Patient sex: F
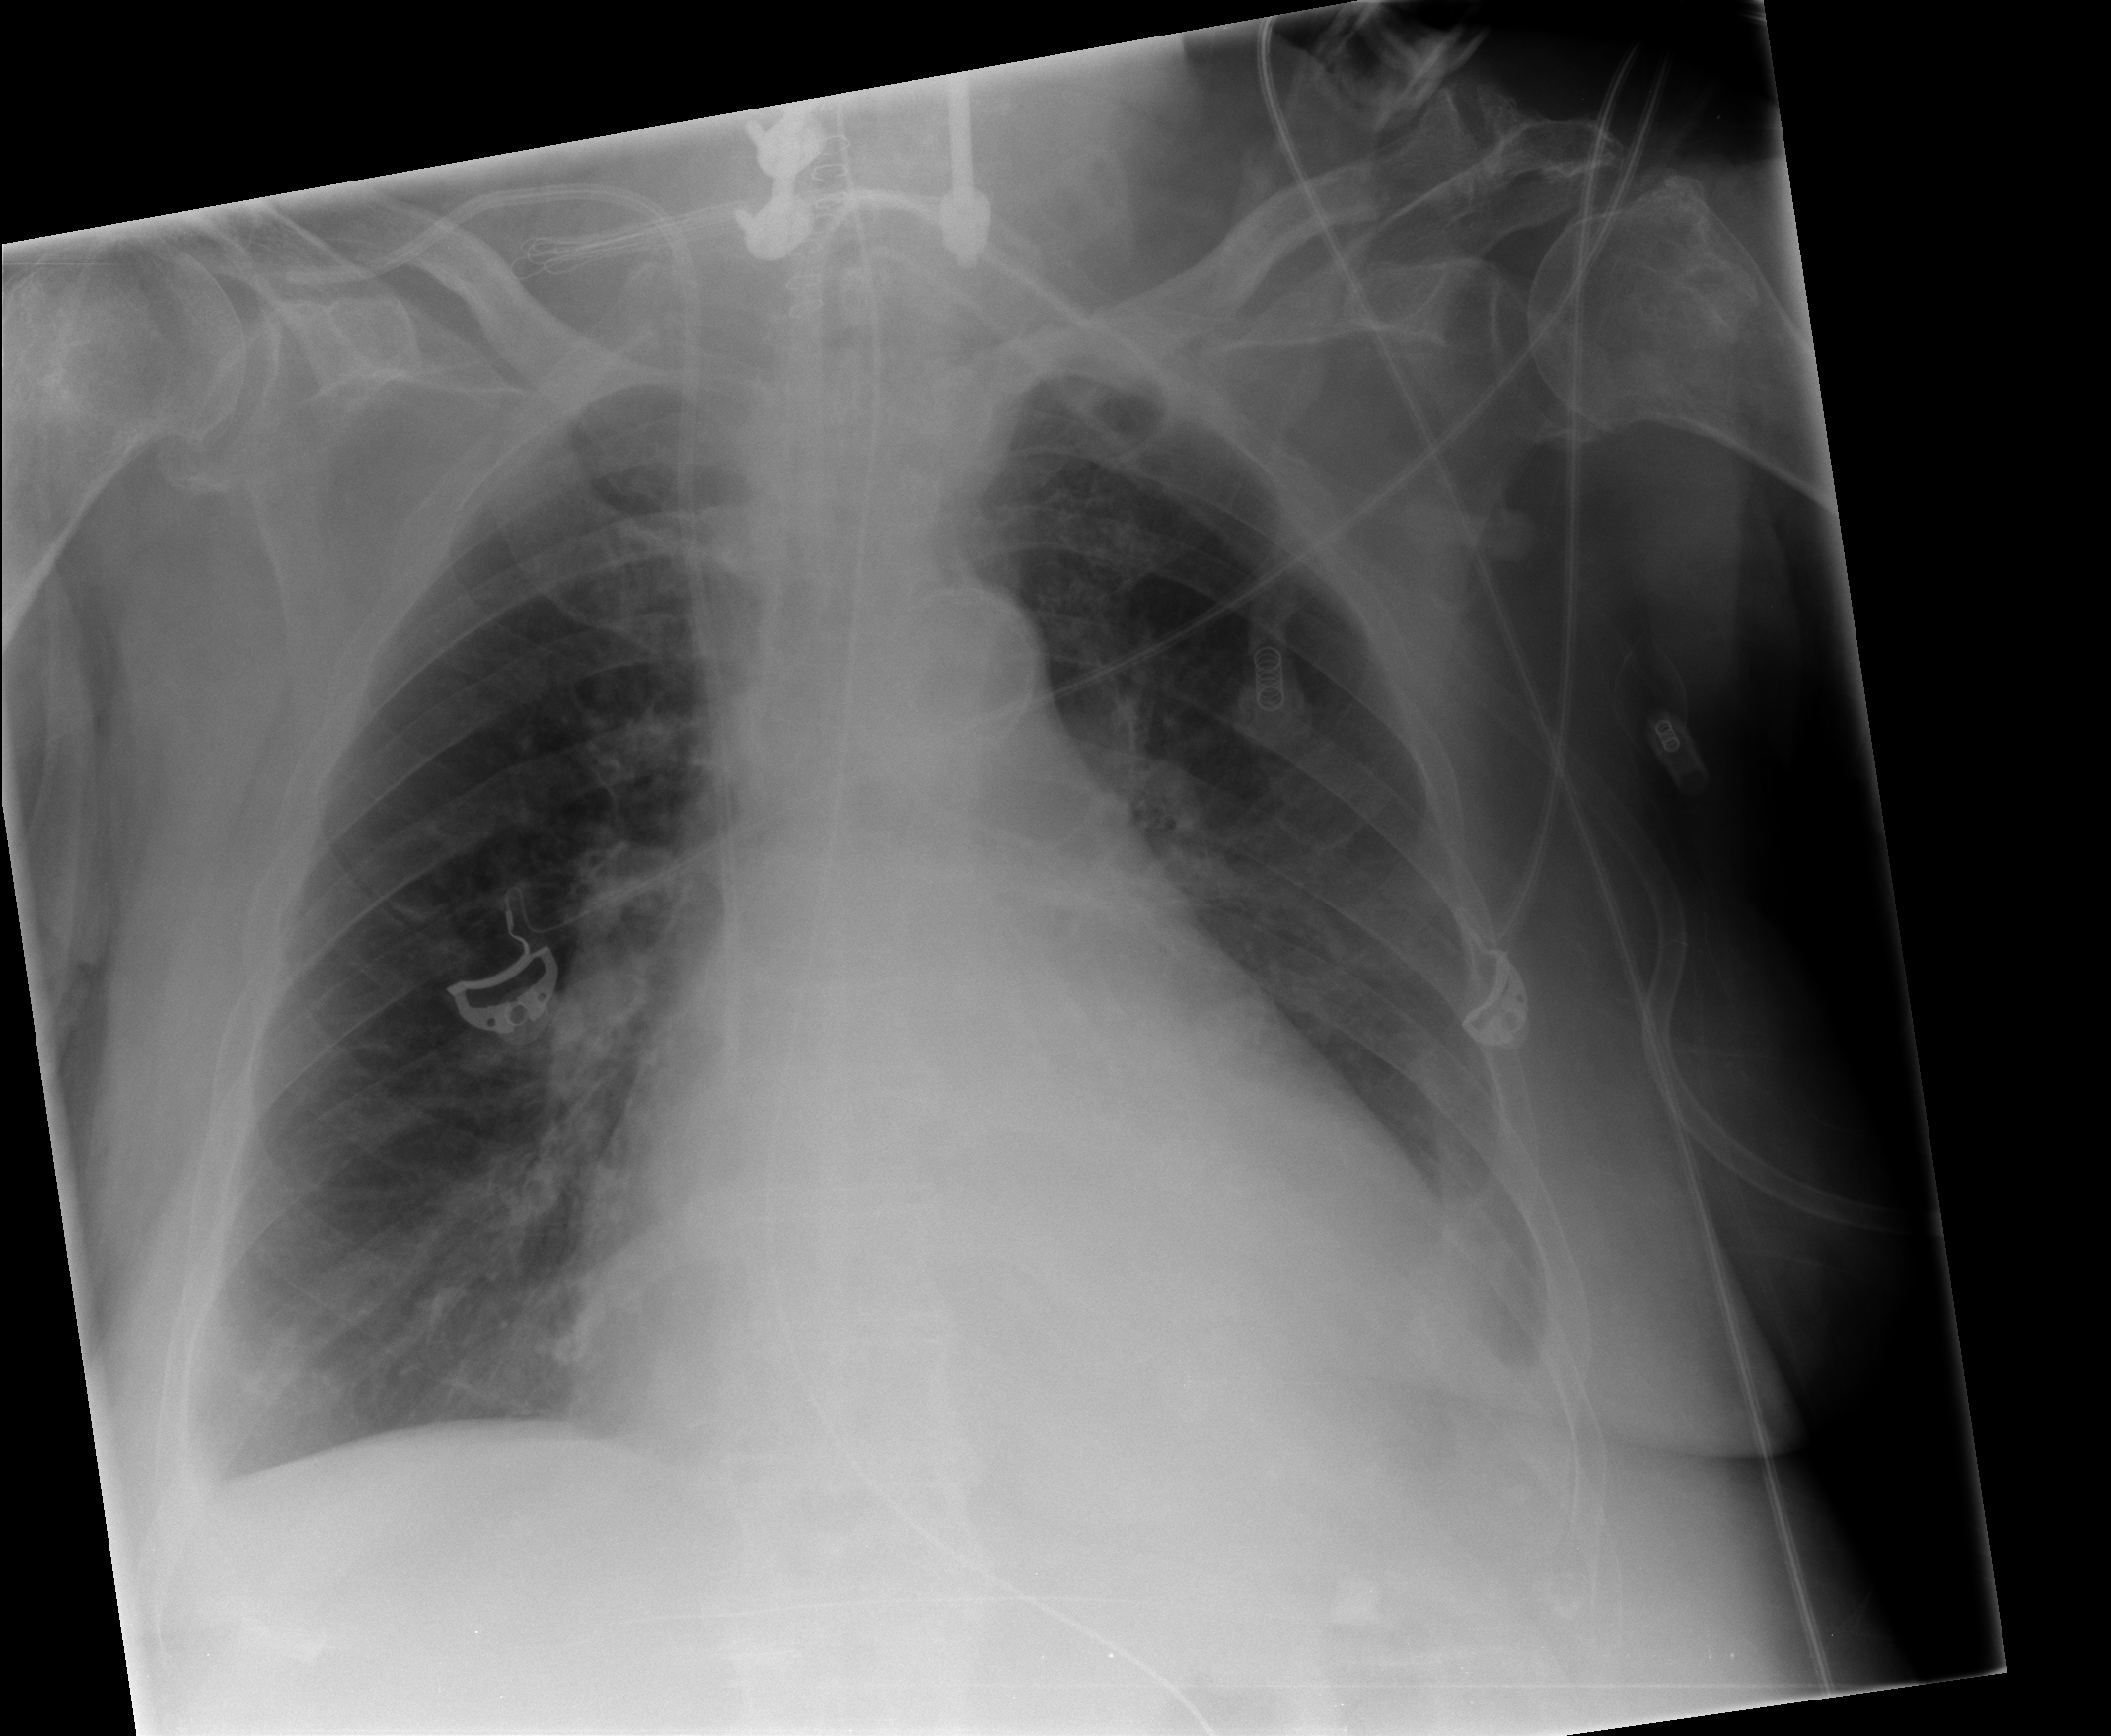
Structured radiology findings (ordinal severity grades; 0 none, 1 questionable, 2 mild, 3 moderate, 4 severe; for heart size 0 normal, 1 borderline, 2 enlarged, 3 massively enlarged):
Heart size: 2
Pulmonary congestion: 2
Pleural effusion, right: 1
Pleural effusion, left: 2
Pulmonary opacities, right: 0
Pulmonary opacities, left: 0
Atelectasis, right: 1
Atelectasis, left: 2